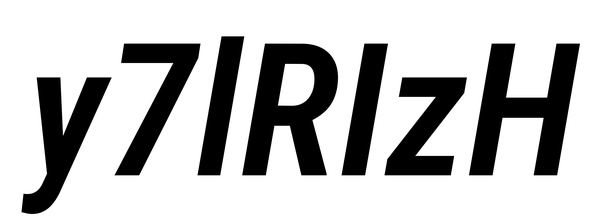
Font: Roboto-Italic_Condensed_SemiBold_Italic